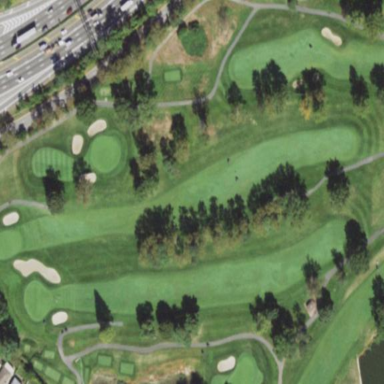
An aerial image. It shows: Grassy area designated as golf fairway.